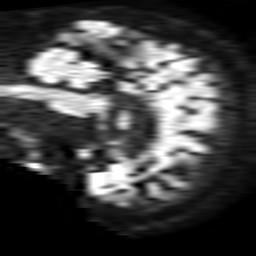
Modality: TRACE
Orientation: sagittal
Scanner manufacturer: philips
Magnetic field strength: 1.5 T
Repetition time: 3.4 s
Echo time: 0.06922 s